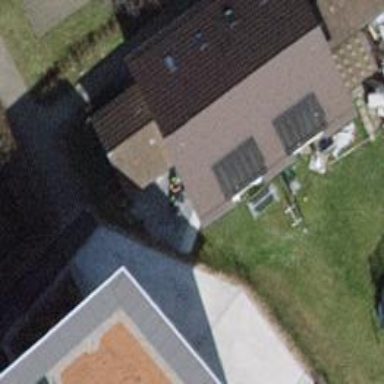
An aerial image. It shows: Terrace building.